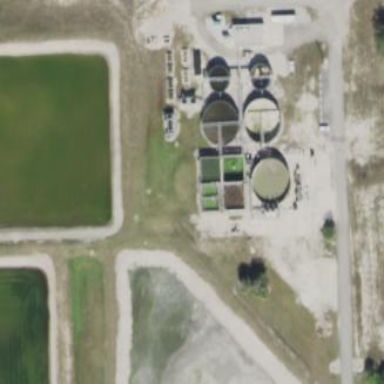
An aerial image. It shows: Wastewater plant.